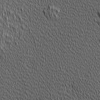
Atmospheric dust classification: not_dusty